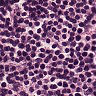
Metastatic tissue present: no